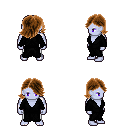
a pixel art fantasy rpg character, male body template, dark elf, purple skin, gray robe, white pants, brown swoop hairstyle, four views (front, back, left, right), 2x2 character sprite sheet, small pixel art, hard edges, no anti-aliasing